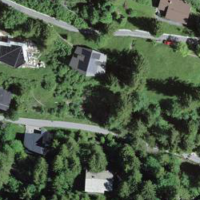
EUNIS habitat code: 44
Species observed at this site:
Eryngium alpinum
Cephalanthera longifolia
Campanula glomerata